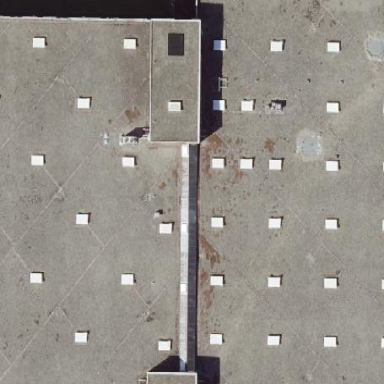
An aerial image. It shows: Part of building.